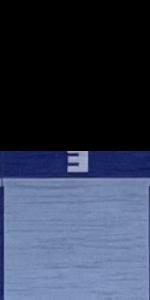
Label: Empty